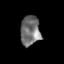
Tissue: skin
Cell type: Epithelial cells
Senescence score: 0.2297
Nuclear area (px): 568
Mean DAPI intensity: 115.551